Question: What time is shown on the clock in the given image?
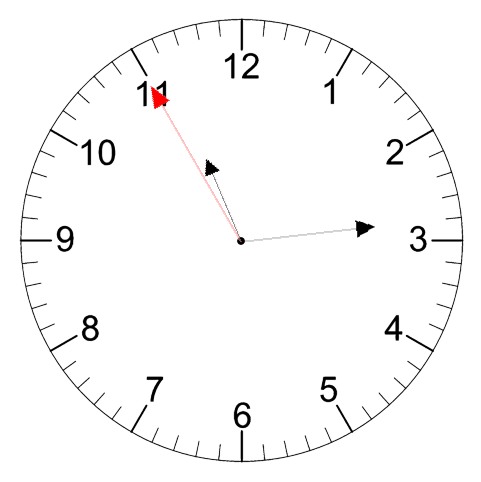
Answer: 11:13:55